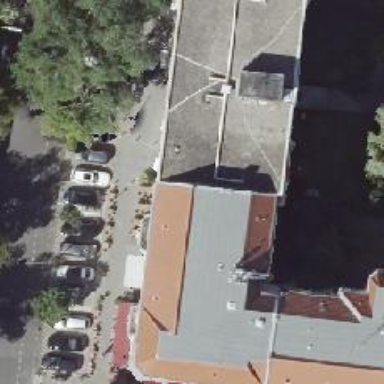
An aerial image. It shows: Restaurant.